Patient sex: M
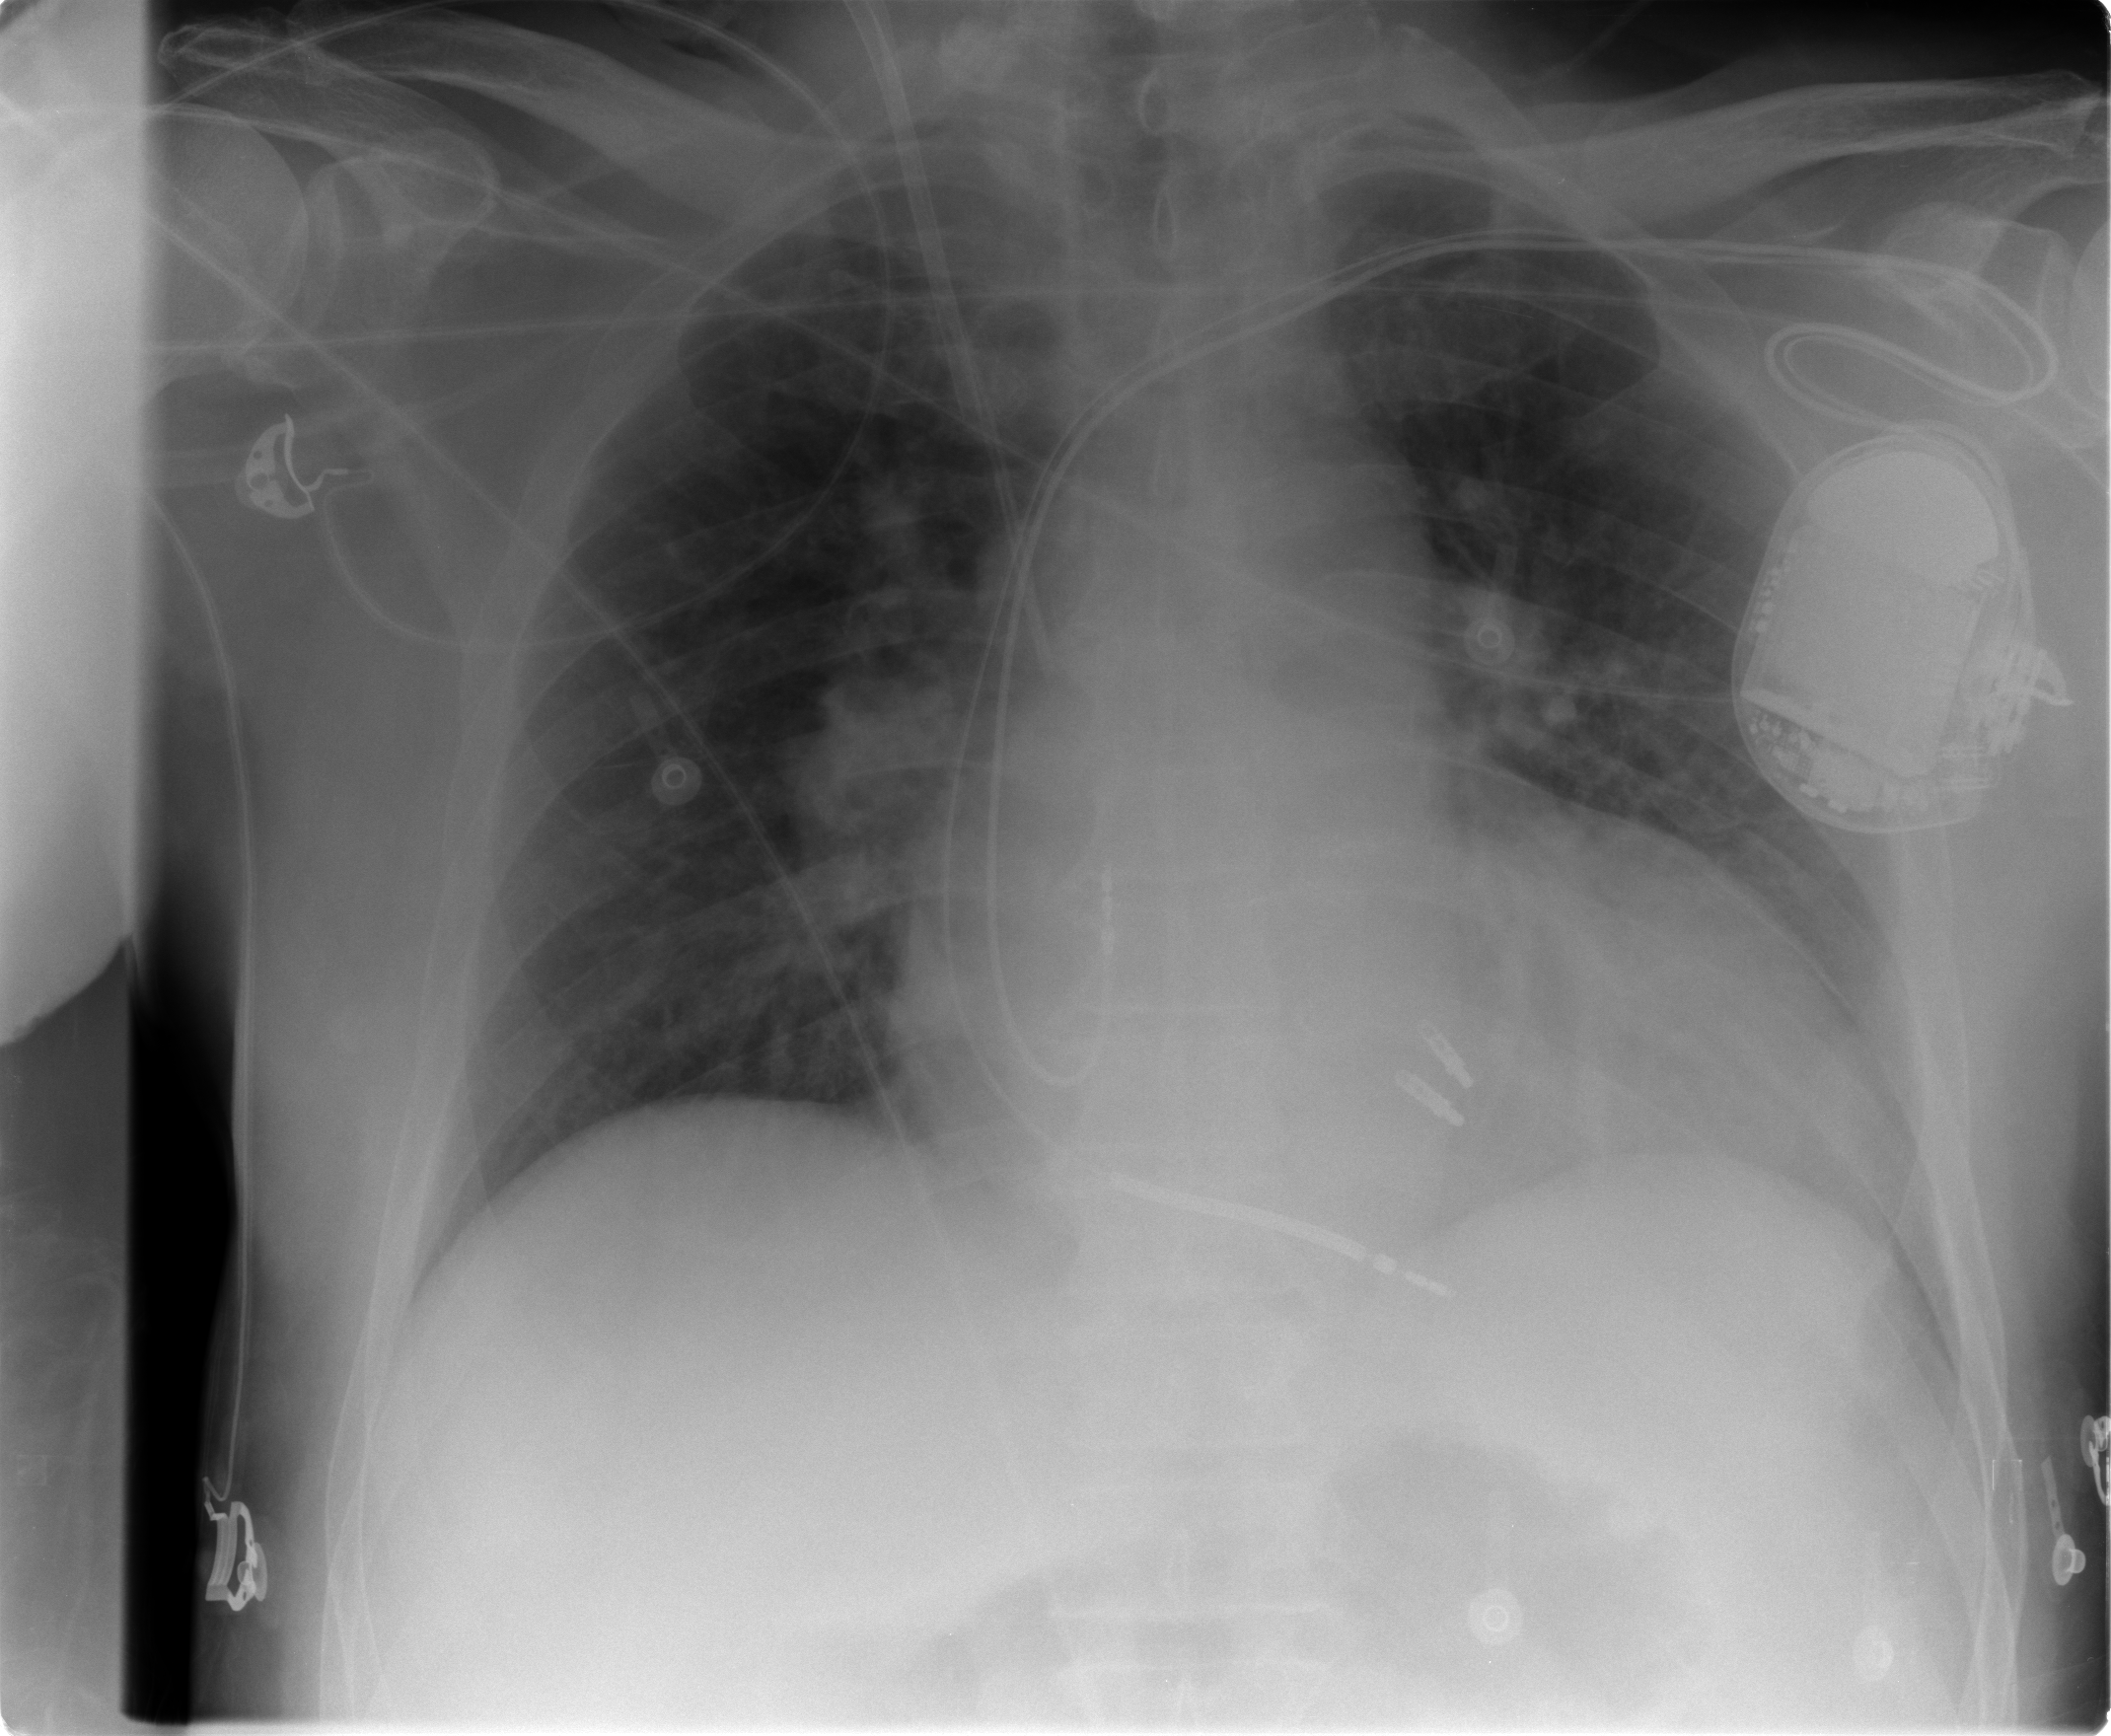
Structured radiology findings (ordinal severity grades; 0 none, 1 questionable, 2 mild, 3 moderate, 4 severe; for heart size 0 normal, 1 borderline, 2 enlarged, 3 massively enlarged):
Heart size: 2
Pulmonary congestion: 1
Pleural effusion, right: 0
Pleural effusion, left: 1
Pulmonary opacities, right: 0
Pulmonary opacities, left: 0
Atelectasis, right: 0
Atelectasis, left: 0